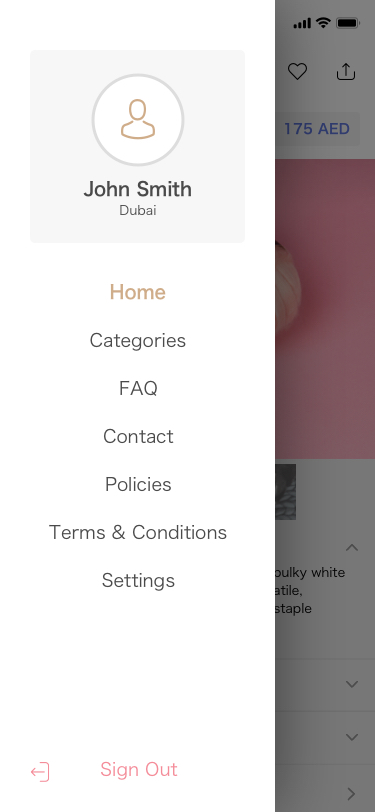
Text in this UI design:
175 AED
Southdown Spinning Fibre
589
Details
589
Shipping & Policies
Product Details
British heritage breed. Dense, resilient, bulky white wool. Dyes well and resists felting. Versatile, medium handle. 28-30 microns. 80mm staple length.

Because it resists felting, Southdown is great for socks (3 ply is the best) and children’s clothing.

This is a nicely prepared top that spins easily.
Description
Sign Out
Home
Categories
FAQ
Contact
Policies
Terms & Conditions
Settings
John Smith
Dubai